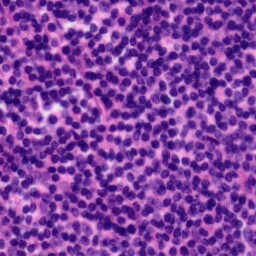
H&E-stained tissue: Tonsil